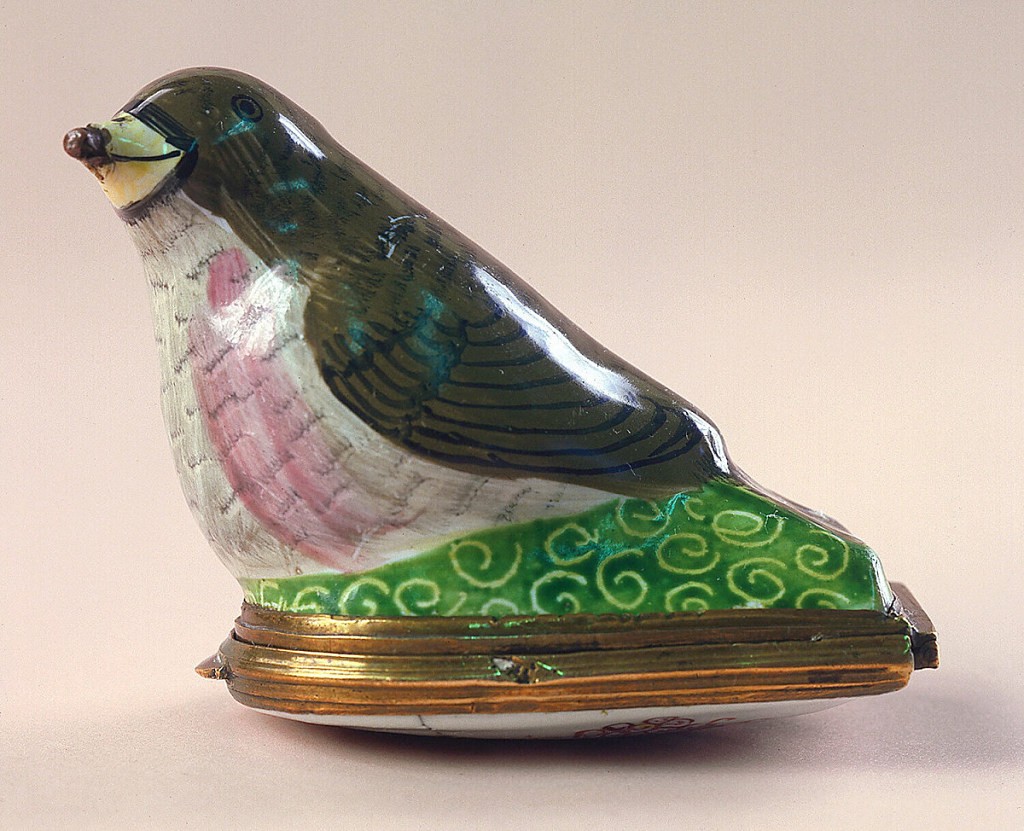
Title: Box
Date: ca. 1770
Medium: Enamel, copper, brass
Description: Shaped like a finch; colors on a field of white. On bottom, a bird on a branch of grapes.